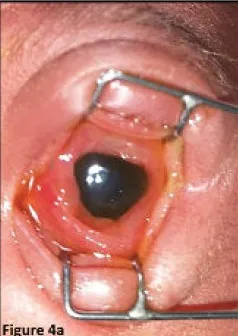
(a) Left severely injected conjunctiva with 360-degree chemosis and yellowish purulent discharge.
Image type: medical_photograph (other_medical_photograph)